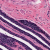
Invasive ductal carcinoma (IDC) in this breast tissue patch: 0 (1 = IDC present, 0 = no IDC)